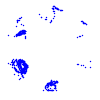
Particle: kaon